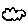
Label: cloud